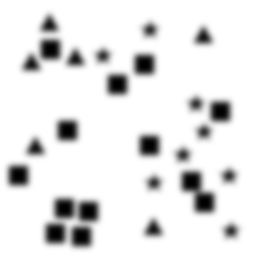
Squares: 13
Triangles: 6
Stars: 8
Total shapes: 27